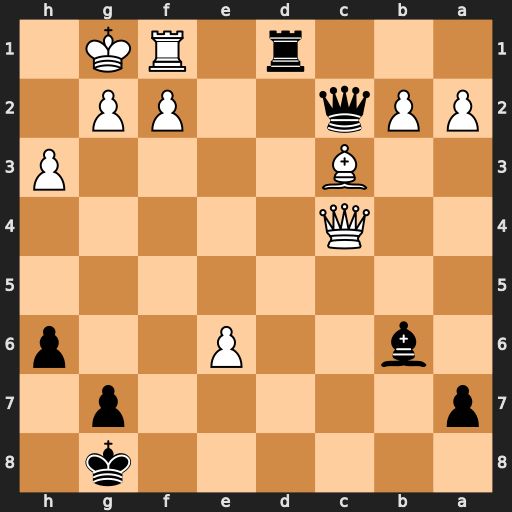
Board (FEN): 6k1/p5p1/1b2P2p/8/2Q5/2B4P/PPq2PP1/3r1RK1
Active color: b
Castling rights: -
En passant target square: -
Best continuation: Qxf2+ Kh2 Qxf1